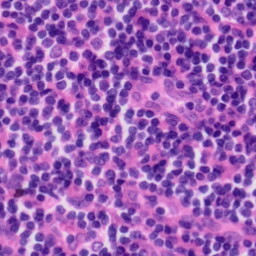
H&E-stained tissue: Tonsil